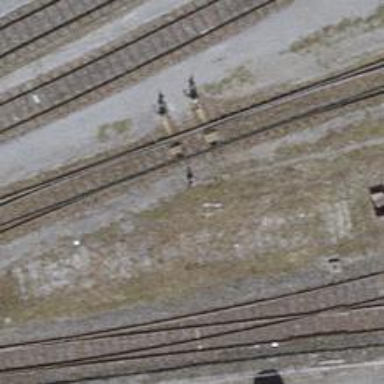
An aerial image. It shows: Railway switch.